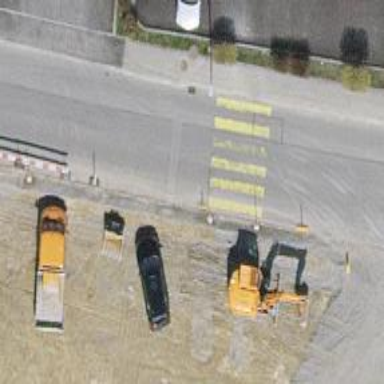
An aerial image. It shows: Uncontrolled zebra crossing on the road.